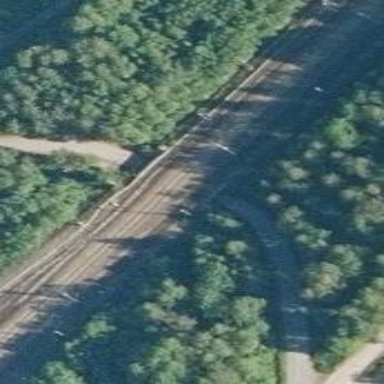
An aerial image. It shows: Rail siding with electrified contact lines.